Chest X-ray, PA view. Patient: 29 years old, sex F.
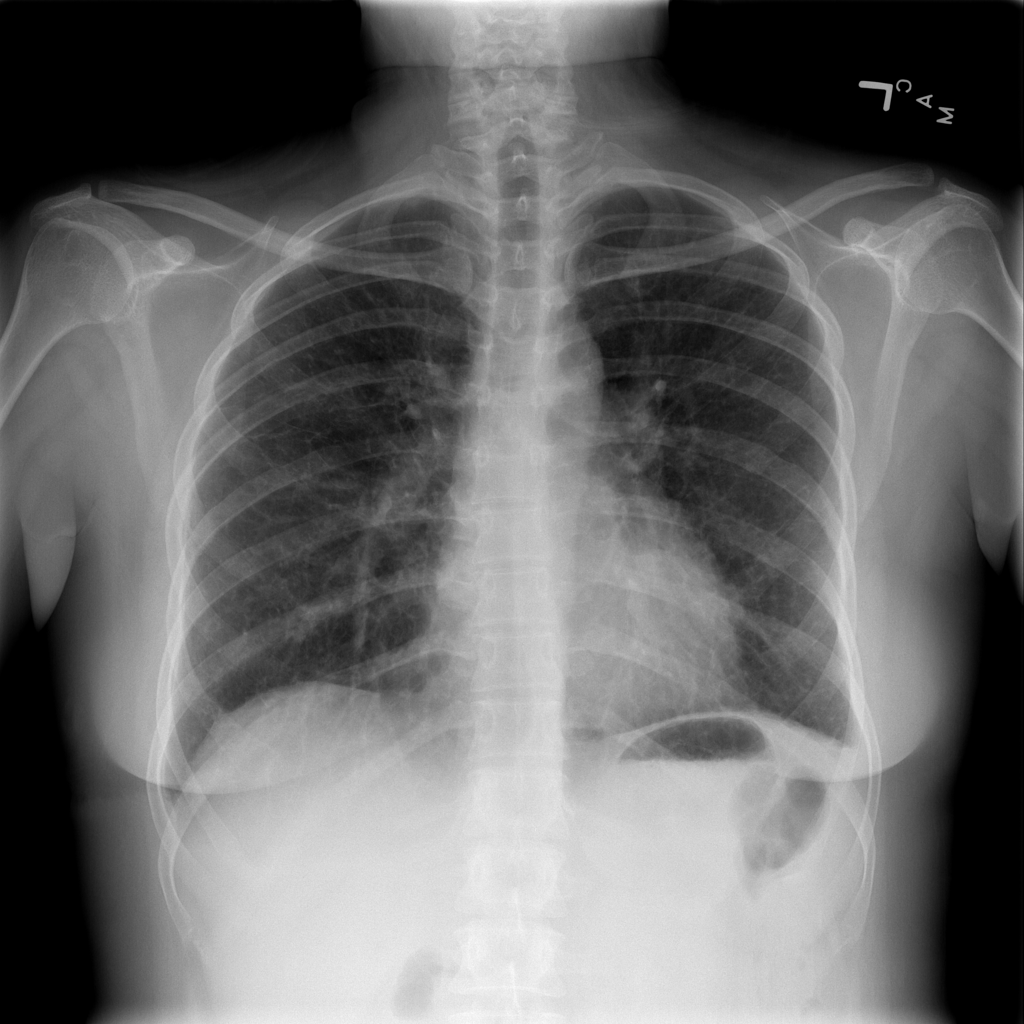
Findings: No Finding